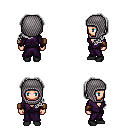
a pixel art fantasy rpg character, female body template, human, light skin, purple robe, red pants, gray princess hairstyle, chain hood, leather bracers, black shoes, four views (front, back, left, right), 2x2 character sprite sheet, small pixel art, hard edges, no anti-aliasing